Question: I'm new to JPA so I have a question about a many to many relationship (with a zero to more implementation) :
If you have a relationship like :

Like stated a product can excist without a order (normally they will be added as new products arrive) later on it can be used on 1 or more orders. An order must contain at least 1 or more products.
you must state the relationship
'''
@Entity(name = "ORDERS")
public class Order {
@Id
@Column(name = "ORDER_ID", nullable = false)
@GeneratedValue(strategy = GenerationType.AUTO)
private long orderId;
@Column(name = "CUST_ID")
private long custId;
@Column(name = "TOTAL_PRICE", precision = 2)
private double totPrice;
@ManyToMany(fetch=FetchType.EAGER)
@JoinTable(name="ORDER_DETAIL",
joinColumns=
@JoinColumn(name="ORDER_ID", referencedColumnName="ORDER_ID"),
inverseJoinColumns=
@JoinColumn(name="PROD_ID", referencedColumnName="PROD_ID")
)
private List<Product> productList;
...............
The other attributes and getters and setters goes here
}
'''
and
'''
@Entity(name = "PRODUCT")
public class Product {
@Id
@Column(name = "PROD_ID", nullable = false)
@GeneratedValue(strategy = GenerationType.AUTO)
private long prodId;
@Column(name = "PROD_NAME", nullable = false,length = 50)
private String prodName;
@Column(name = "PROD_DESC", length = 200)
private String prodDescription;
@Column(name = "REGULAR_PRICE", precision = 2)
private String price;
@Column(name = "LAST_UPDATED_TIME")
private Date updatedTime;
@ManyToMany(mappedBy="productList",fetch=FetchType.EAGER)
private List<Order> orderList;
...............
The other attributes and getters and setters goes here
}
'''
I wonder the zero to many relation is it still possible to just persist products who aren't linked (at the moment) to a order?
But when a order uses a product the orderlist in product should be updated and the productlist in orde also. How do I enforce this or does JPA this for me?
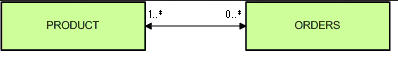
Answer: 1. You can still persist a product without order.
2. You have to update the other side of the relationship by hand. JPA won't do that for you. (of course if you save one order and then refetch the product your collection of order will be updated)
To explain second point:
'''
Product persitentProduct = ... //some product
Order newOrder = new Order();
newOrder.getProducts().add(persitentProduct);
//at this point : persistentProduct.getOrders().contains(newOrder)==false
entityManager.persist(newOrder);
//at this point nothing has changed on the other side of the relationship:
// i.e. : persistentProduct.getOrders().contains(newOrder)==false
'''